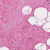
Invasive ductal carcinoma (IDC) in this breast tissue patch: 0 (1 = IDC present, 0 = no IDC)